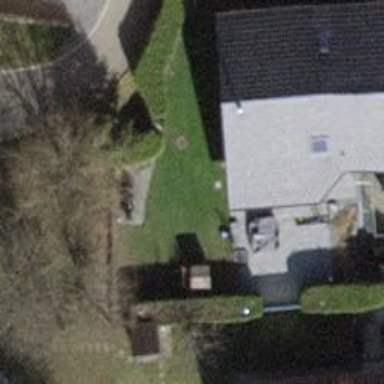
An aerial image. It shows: Detached building with gabled roof.